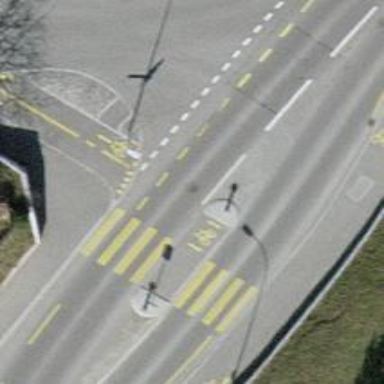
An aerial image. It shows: Uncontrolled zebra crossing with zebra markings.